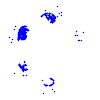
Particle: pion